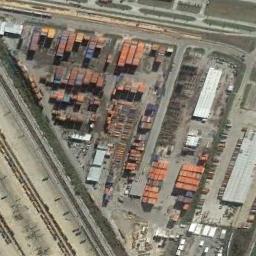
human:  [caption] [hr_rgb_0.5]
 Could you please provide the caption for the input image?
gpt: The industrial area with lots of containers and several workshops is surrounded by roads .

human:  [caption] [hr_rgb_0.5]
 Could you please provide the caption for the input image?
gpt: There are not many houses in the industrial area .

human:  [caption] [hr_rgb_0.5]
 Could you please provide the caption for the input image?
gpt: There are many houses in the industrial area .

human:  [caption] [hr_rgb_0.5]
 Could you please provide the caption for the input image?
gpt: There are factories and roads in an industrial area, There are some parking lots, And many containers are parked .

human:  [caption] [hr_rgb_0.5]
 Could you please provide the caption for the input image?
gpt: There are many orange containers on the industrial area .